Question: Recently , I am doing an experiment on a GIT project to understanding the big data processing framework.
1, GIT project:https://github.com/esperdyne/celery-message-processing
we have the following components:
1, AMPQ broker(): it works as a message buffer, which works as a mail-box to exchange messages for different user!
2, worker: it works as the service-server to provide service for various service client.
3, Queue(:it works as a multi-processing container which is used to handle the various worker instances at the same time.
the key configuration can be seen as bellow:
We use the object proj/celery.py to define the app, the definition can be seen as below:
'''
app = Celery('proj',
broker='amqp://',
backend='redis://localhost',
include=['proj.tasks'])
'''
enter code here
when we start the app:
1, when we start the application, we have seen the message which is produced from the rabbitmq, yet the celery could not handle the message.
Parse.log looks like this:[2017-02-04 14:28:06,909: WARNING/MainProcess] Received and deleted unknown message. Wrong destination?!?
we have the following question:
4.2.1 AMQP mechanism
We can see that the AMQP works as the message buffer, then there will be a message sender and a message fetcher:

In the above diagram , who is the message sender and who is the message fetcher.
4.2.2 Message definition
In our application , we can not find the code to define the Message to send ,or to receive form the AMQP.
4.2.3 Message monitor
How can we monitor the Message send and receive in the AMQP.
Hope a teacher will guide us to solve the problem , and give us some detailed
introduction on the celery broker mechenism!
note : the error log can be seen here
'''
[2017-02-04 14:28:06,909: WARNING/MainProcess] Received and deleted unknown message. Wrong destination?!?
The full contents of the message body was: body: [[u'maildir/allen- p/inbox/1.'], {}, {u'errbacks': None, u'callbacks': None, u'chord': None, u'chain': [{u'chord_size': None, u'task': u'celery.group', u'args': [], u'immutable': False, u'subtask_type': u'group', u'kwargs': {u'tasks': [{u'chord_size': None, u'task': u'proj.tasks.deploy_db', u'args': [], u'options': {u'reply_to': u'3d9de118-f9d0-3bee-9972-b6a4d4482446', u'task_id': u'3cafda16-3e7c-44db-b05e-1327ef97ffc3'}, u'subtask_type': None, u'kwargs': {}, u'immutable': False}, {u'chord_size': None, u'task': u'proj.tasks.deploy_es', u'args': [], u'options': {u'reply_to': u'3d9de118-f9d0-3bee-9972-b6a4d4482446', u'task_id': u'1f4c728b-680d-4dde-98b9-b153d5282780'}, u'subtask_type': None, u'kwargs': {}, u'immutable': False}]}, u'options': {u'parent_id': None, u'task_id': u'f21c911e-f2ac-462e-9662-2efbd27bcf91', u'root_id': None}}]}] (801b)
{content_type:'application/json' content_encoding:'utf-8'
delivery_info:{'consumer_tag': 'None4', 'redelivered': False, 'routing_key': 'parse', 'delivery_tag': 623422L, 'exchange': ''} headers={'aE.U': None, 'P&5': None, 'T
KB': 'fc8f0bed-665f-4699-89dd-a56fc247ea8b', 'Ny=': 'gen17347@centos1', 'IbYR': 'py', '9*"': None, '*/b"': 0, 'au%0': None, 'ssRAx': [None, None], 'T3 ': 'proj.tasks.parse', '®️?': 'fc8f0bed-665f-4699-89dd-a56fc247ea8b', 'sO': "('maildir/allen-p/inbox/1.',)", 'UL!u': '{}'}}
[2017-02-04 15:47:22,463: INFO/MainProcess] Connected to amqp://guest:**@localhost:5672//
[2017-02-04 15:47:22,473: INFO/MainProcess] mingle: searching for neighbors
[2017-02-04 15:47:23,503: INFO/MainProcess] mingle: sync with 2 nodes
[2017-02-04 15:47:23,504: INFO/MainProcess] mingle: sync complete
[2017-02-04 15:47:23,530: INFO/MainProcess] parse@centos1 ready.
[2017-02-04 15:47:24,890: INFO/MainProcess] sync with es_deploy@centos1
[2017-02-04 15:47:51,017: WARNING/MainProcess] Received and deleted unknown message. Wrong destination?!?
The full contents of the message body was: body: [[u'maildir/allen-p/inbox/1.'], {}, {u'errbacks': None, u'callbacks': None, u'chord': None, u'chain': [{u'chord_size': None, u'task': u'celery.group', u'args': [], u'immutable': False, u'subtask_type': u'group', u'kwargs': {u'tasks': [{u'chord_size': None, u'task': u'proj.tasks.deploy_db', u'args': [], u'options': {u'reply_to': u'bd66dd5c-516d-3b51-ab40-c8337a33b18e', u'task_id': u'765e5bbe-198f-405c-b10c-023d35e03981'}, u'subtask_type': None, u'kwargs': {}, u'immutable': False}, {u'chord_size': None, u'task': u'proj.tasks.deploy_es', u'args': [], u'options': {u'reply_to': u'bd66dd5c-516d-3b51-ab40-c8337a33b18e', u'task_id': u'7dacb897-d023-40b5-9874-e00b75107bbd'}, u'subtask_type': None, u'kwargs': {}, u'immutable': False}]}, u'options': {u'parent_id': None, u'task_id': u'f0d41289-33e2-4c8c-8d84-9d1d4c5a9c80', u'root_id': None}}]}] (801b)
{content_type:'application/json' content_encoding:'utf-8'
delivery_info:{'consumer_tag': 'None4', 'redelivered': False, 'routing_key': 'parse', 'delivery_tag': 3L, 'exchange': ''} headers={'aE.U': None, 'P&5': None, 'T
KB': '4d7754ed-0e36-4731-ae99-a84f42b8eba1', 'Ny=': 'gen19722@centos1', 'IbYR': 'py', '9*"': None, '*/b"': 0, 'au%0': None, 'ssRAx': [None, None], 'T3 ': 'proj.tasks.parse', '®️?': '4d7754ed-0e36-4731-ae99-a84f42b8eba1', 'sO': "('maildir/allen-p/inbox/1.',)", 'UL!u': '{}'}}
enter code here
'''
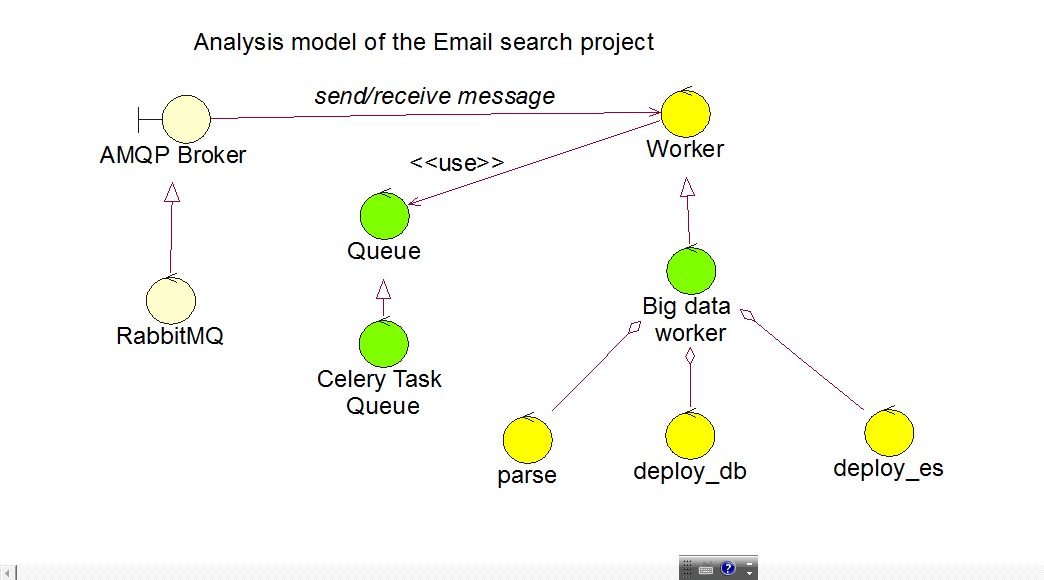
Answer: It would be helpful to give the versions of celery and librabbitmq you are using. Since I had a very similar problem, I'll guess that you are using celery 4.0.2 and librabbitmq 1.6.1.
In such case, this is a known compatibility issue, you can refer to <URL>.
The first link gives you recommendation to solve your problem namely:
- uninstall librabbitmq
'pip uninstall librabbitmq' (you may have to call this command many times) - change the occurrences of 'amqp' to 'pyamqp' in your borker urls. (Though not in your config file if your are using one. Doing that did not work for me).
To answer more precisely your other questions: you are right saying that there is a sender and a fetcher.
The sender role is assumed by the app created when you call 'Celery(...)'. One of its role is to act as a registry of tasks, and if you look at its implementation in app/base.py, you'll see that it implements a method 'send_task' which is directly called by the method 'apply_async' of the Task class. This method's role is to send a marshalled version of your task through the wire up to the broker so it can be fetched by a worker. The application protocol used to transmit the message is amqp, for which an implementation is librabbitmq.
On the other side of the wire, there is another instance, launched by the worker which does the fetching work. In celery's parlance, it is called a 'Consumer'. You can find its implementation in worker/consumer/consumer.py. You will see that it implements a 'create_task_handler' which in turns defines the 'on_task_received' functions that raises the error you are seeing. It is the function called when a new task is fetched from the worker and next in line to by processed.
The solution suggested therefore consists in changing the implementation of the amqp protocol so that a 'TypeError' is not raised in 'on_task_received' (which it seems to me would be caused by an encoding issue).
I hope it answers all your questions and gives you a clearer view of how celery works. I should end by saying that to my knowledge a "conventional" use of Celery would never require you to tamper with those kind of internals, and that you can achieve 99% of what you may want by implementing custom task classes and custom backends for example.